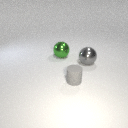
large gray metal sphere in front of large green metal sphere